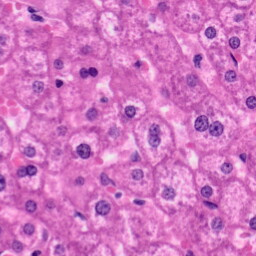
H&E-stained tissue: Liver